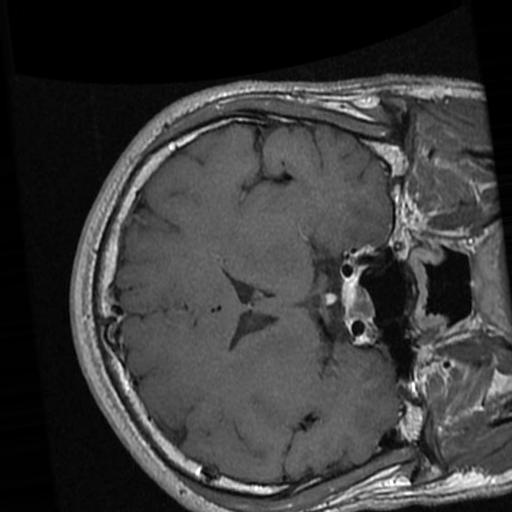
Label: brain_tumor